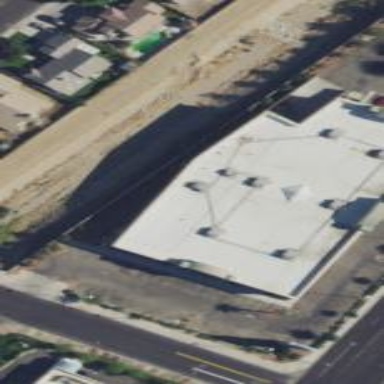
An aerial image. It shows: Building with furniture shop.